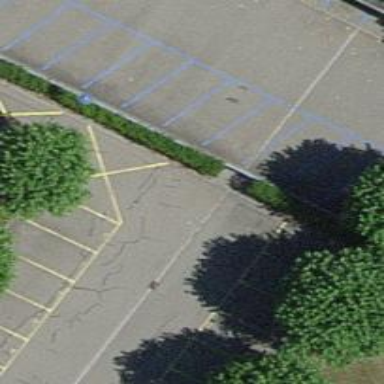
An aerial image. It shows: Bollard.